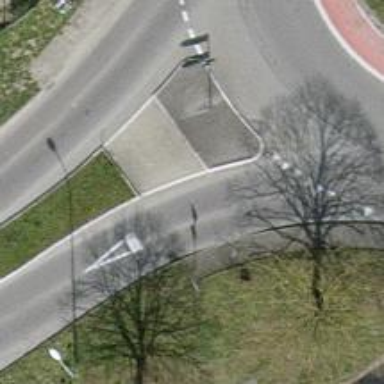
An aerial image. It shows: Kerb serving as barrier.